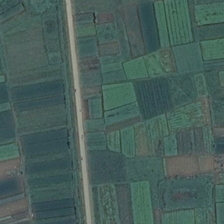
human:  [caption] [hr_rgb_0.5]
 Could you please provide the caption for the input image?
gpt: many pieces of green farmlands are together .

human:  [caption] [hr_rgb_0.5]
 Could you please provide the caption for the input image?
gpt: there are many farmlands .

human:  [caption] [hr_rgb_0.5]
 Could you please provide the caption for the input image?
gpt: the ground is green and the road is grey .

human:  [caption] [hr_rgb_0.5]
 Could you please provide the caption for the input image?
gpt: many pieces of green farmlands are together .

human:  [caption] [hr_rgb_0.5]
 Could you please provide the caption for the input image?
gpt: there are many farmlands .